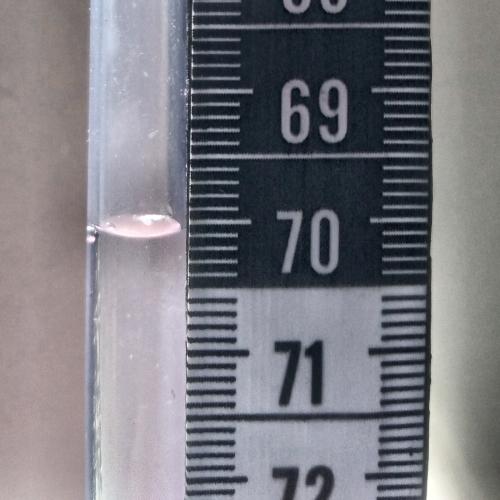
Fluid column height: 70.0 cm